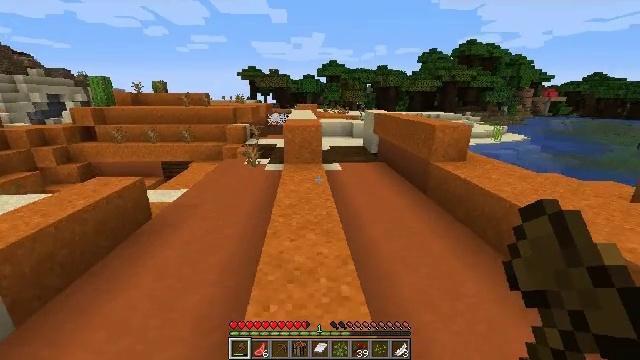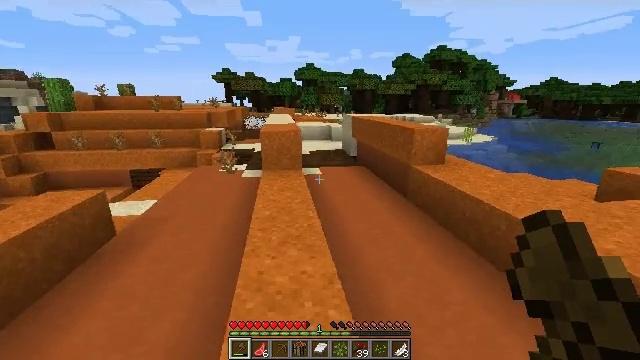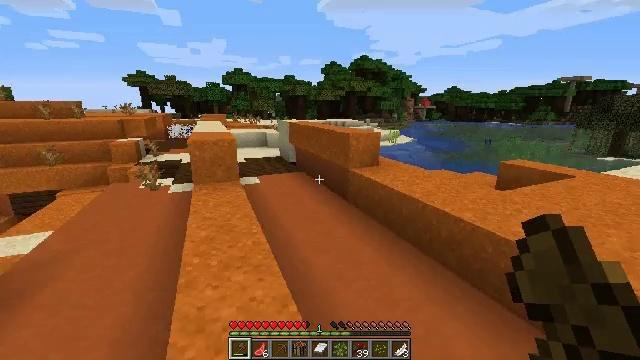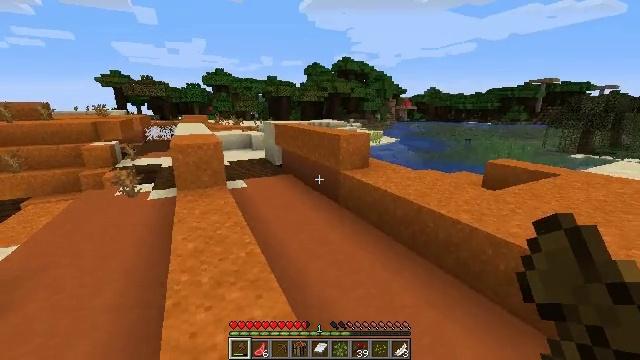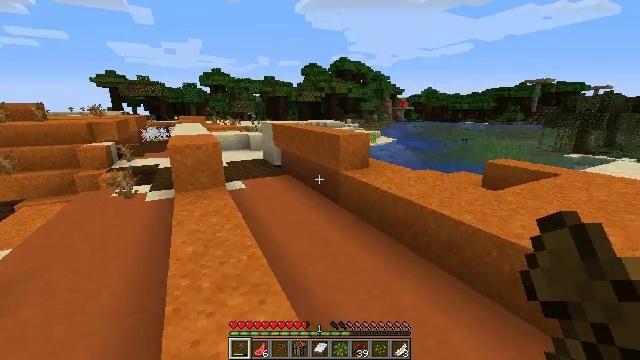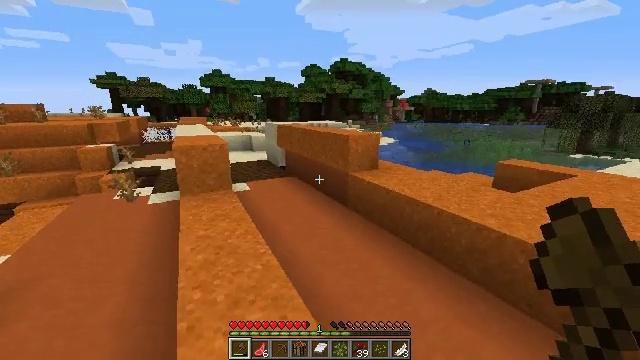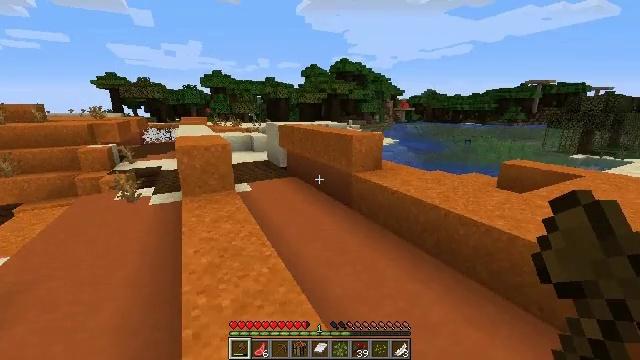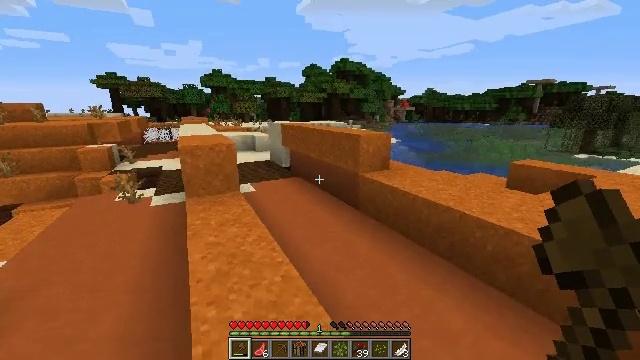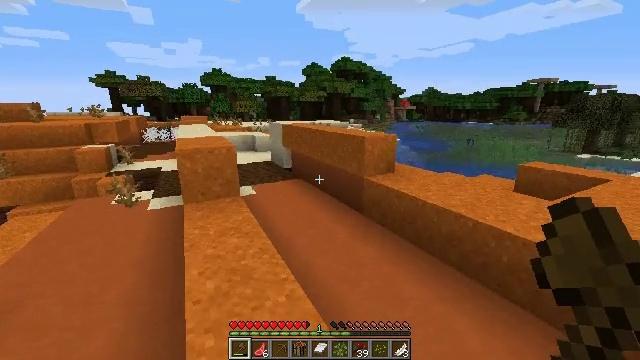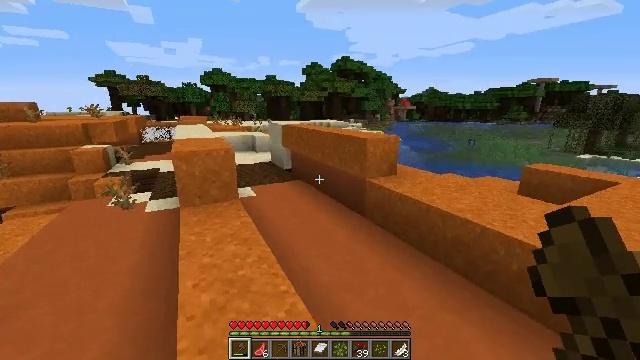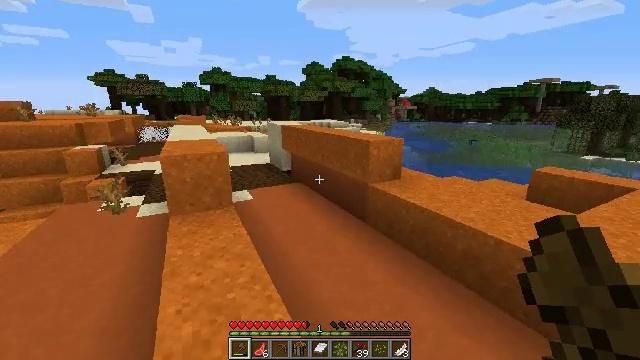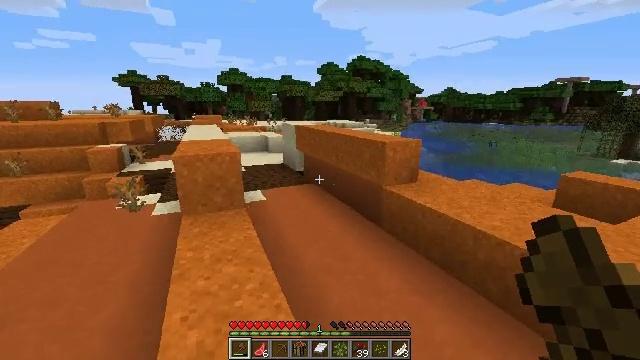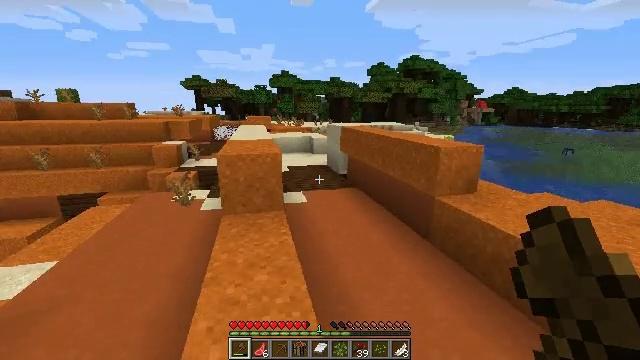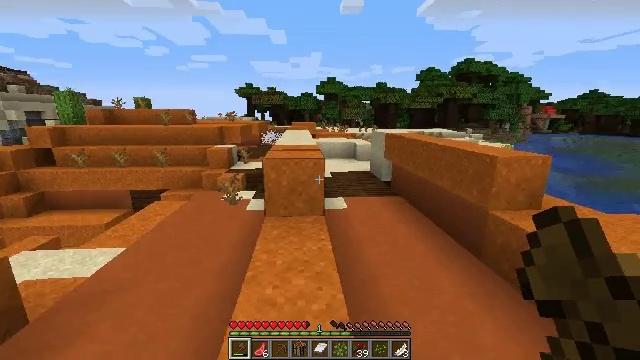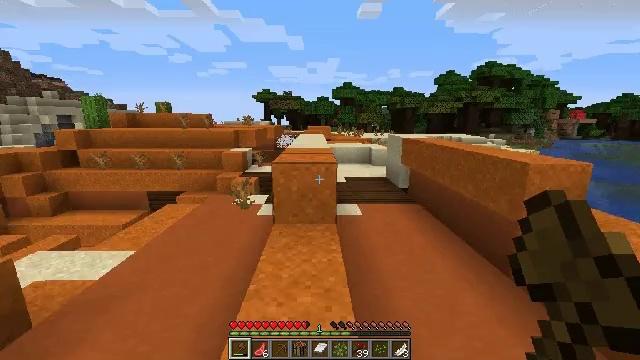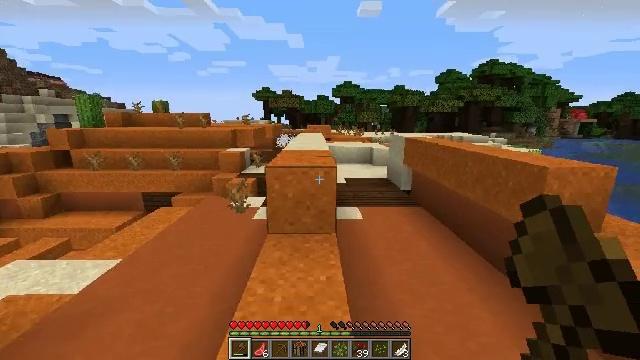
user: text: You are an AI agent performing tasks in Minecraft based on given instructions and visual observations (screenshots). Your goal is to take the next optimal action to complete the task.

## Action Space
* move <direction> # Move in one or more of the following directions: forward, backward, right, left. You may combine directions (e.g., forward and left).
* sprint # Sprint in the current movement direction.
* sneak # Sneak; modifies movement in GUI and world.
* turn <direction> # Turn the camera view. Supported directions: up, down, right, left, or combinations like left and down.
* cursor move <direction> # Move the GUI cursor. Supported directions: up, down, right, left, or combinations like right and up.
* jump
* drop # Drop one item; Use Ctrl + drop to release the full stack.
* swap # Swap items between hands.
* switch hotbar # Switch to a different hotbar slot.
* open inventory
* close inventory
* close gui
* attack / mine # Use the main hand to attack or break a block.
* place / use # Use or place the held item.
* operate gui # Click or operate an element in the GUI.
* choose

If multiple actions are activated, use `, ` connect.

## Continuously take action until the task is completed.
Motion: motion action
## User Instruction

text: Break the red sand block.
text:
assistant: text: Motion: move forward, turn right
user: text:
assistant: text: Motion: move forward and move left, turn right and up
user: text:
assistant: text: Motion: move forward and move left, turn right
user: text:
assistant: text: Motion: move forward and move left
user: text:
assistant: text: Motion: move forward and move left
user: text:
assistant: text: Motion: move forward and move left
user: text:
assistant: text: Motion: move forward
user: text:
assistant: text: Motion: move forward
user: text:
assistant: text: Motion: move forward
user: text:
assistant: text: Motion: move forward
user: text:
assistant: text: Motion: move forward, turn left
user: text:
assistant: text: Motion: move forward, turn left
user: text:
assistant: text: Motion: move forward, turn left and up
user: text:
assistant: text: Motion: move forward, turn left
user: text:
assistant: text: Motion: move forward
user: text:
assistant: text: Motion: move forward
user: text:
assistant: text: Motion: move forward
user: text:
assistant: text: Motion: move forward
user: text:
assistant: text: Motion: move forward
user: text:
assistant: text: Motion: move forward
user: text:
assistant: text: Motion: move forward
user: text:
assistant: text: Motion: move forward, turn left
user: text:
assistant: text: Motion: move forward
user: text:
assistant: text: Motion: move forward
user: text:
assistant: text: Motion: move forward
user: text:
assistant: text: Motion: move forward, turn left
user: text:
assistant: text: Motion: move forward, turn left and down, jump
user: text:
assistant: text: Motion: move forward, turn left and down, jump
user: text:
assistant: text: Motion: move forward, turn left and down, jump
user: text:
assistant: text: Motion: move forward, turn left and down, jump